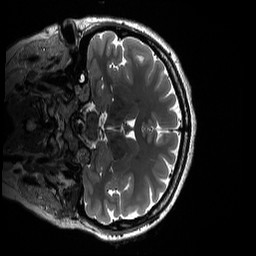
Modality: T2w
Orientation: coronal
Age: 27
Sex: female